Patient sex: M
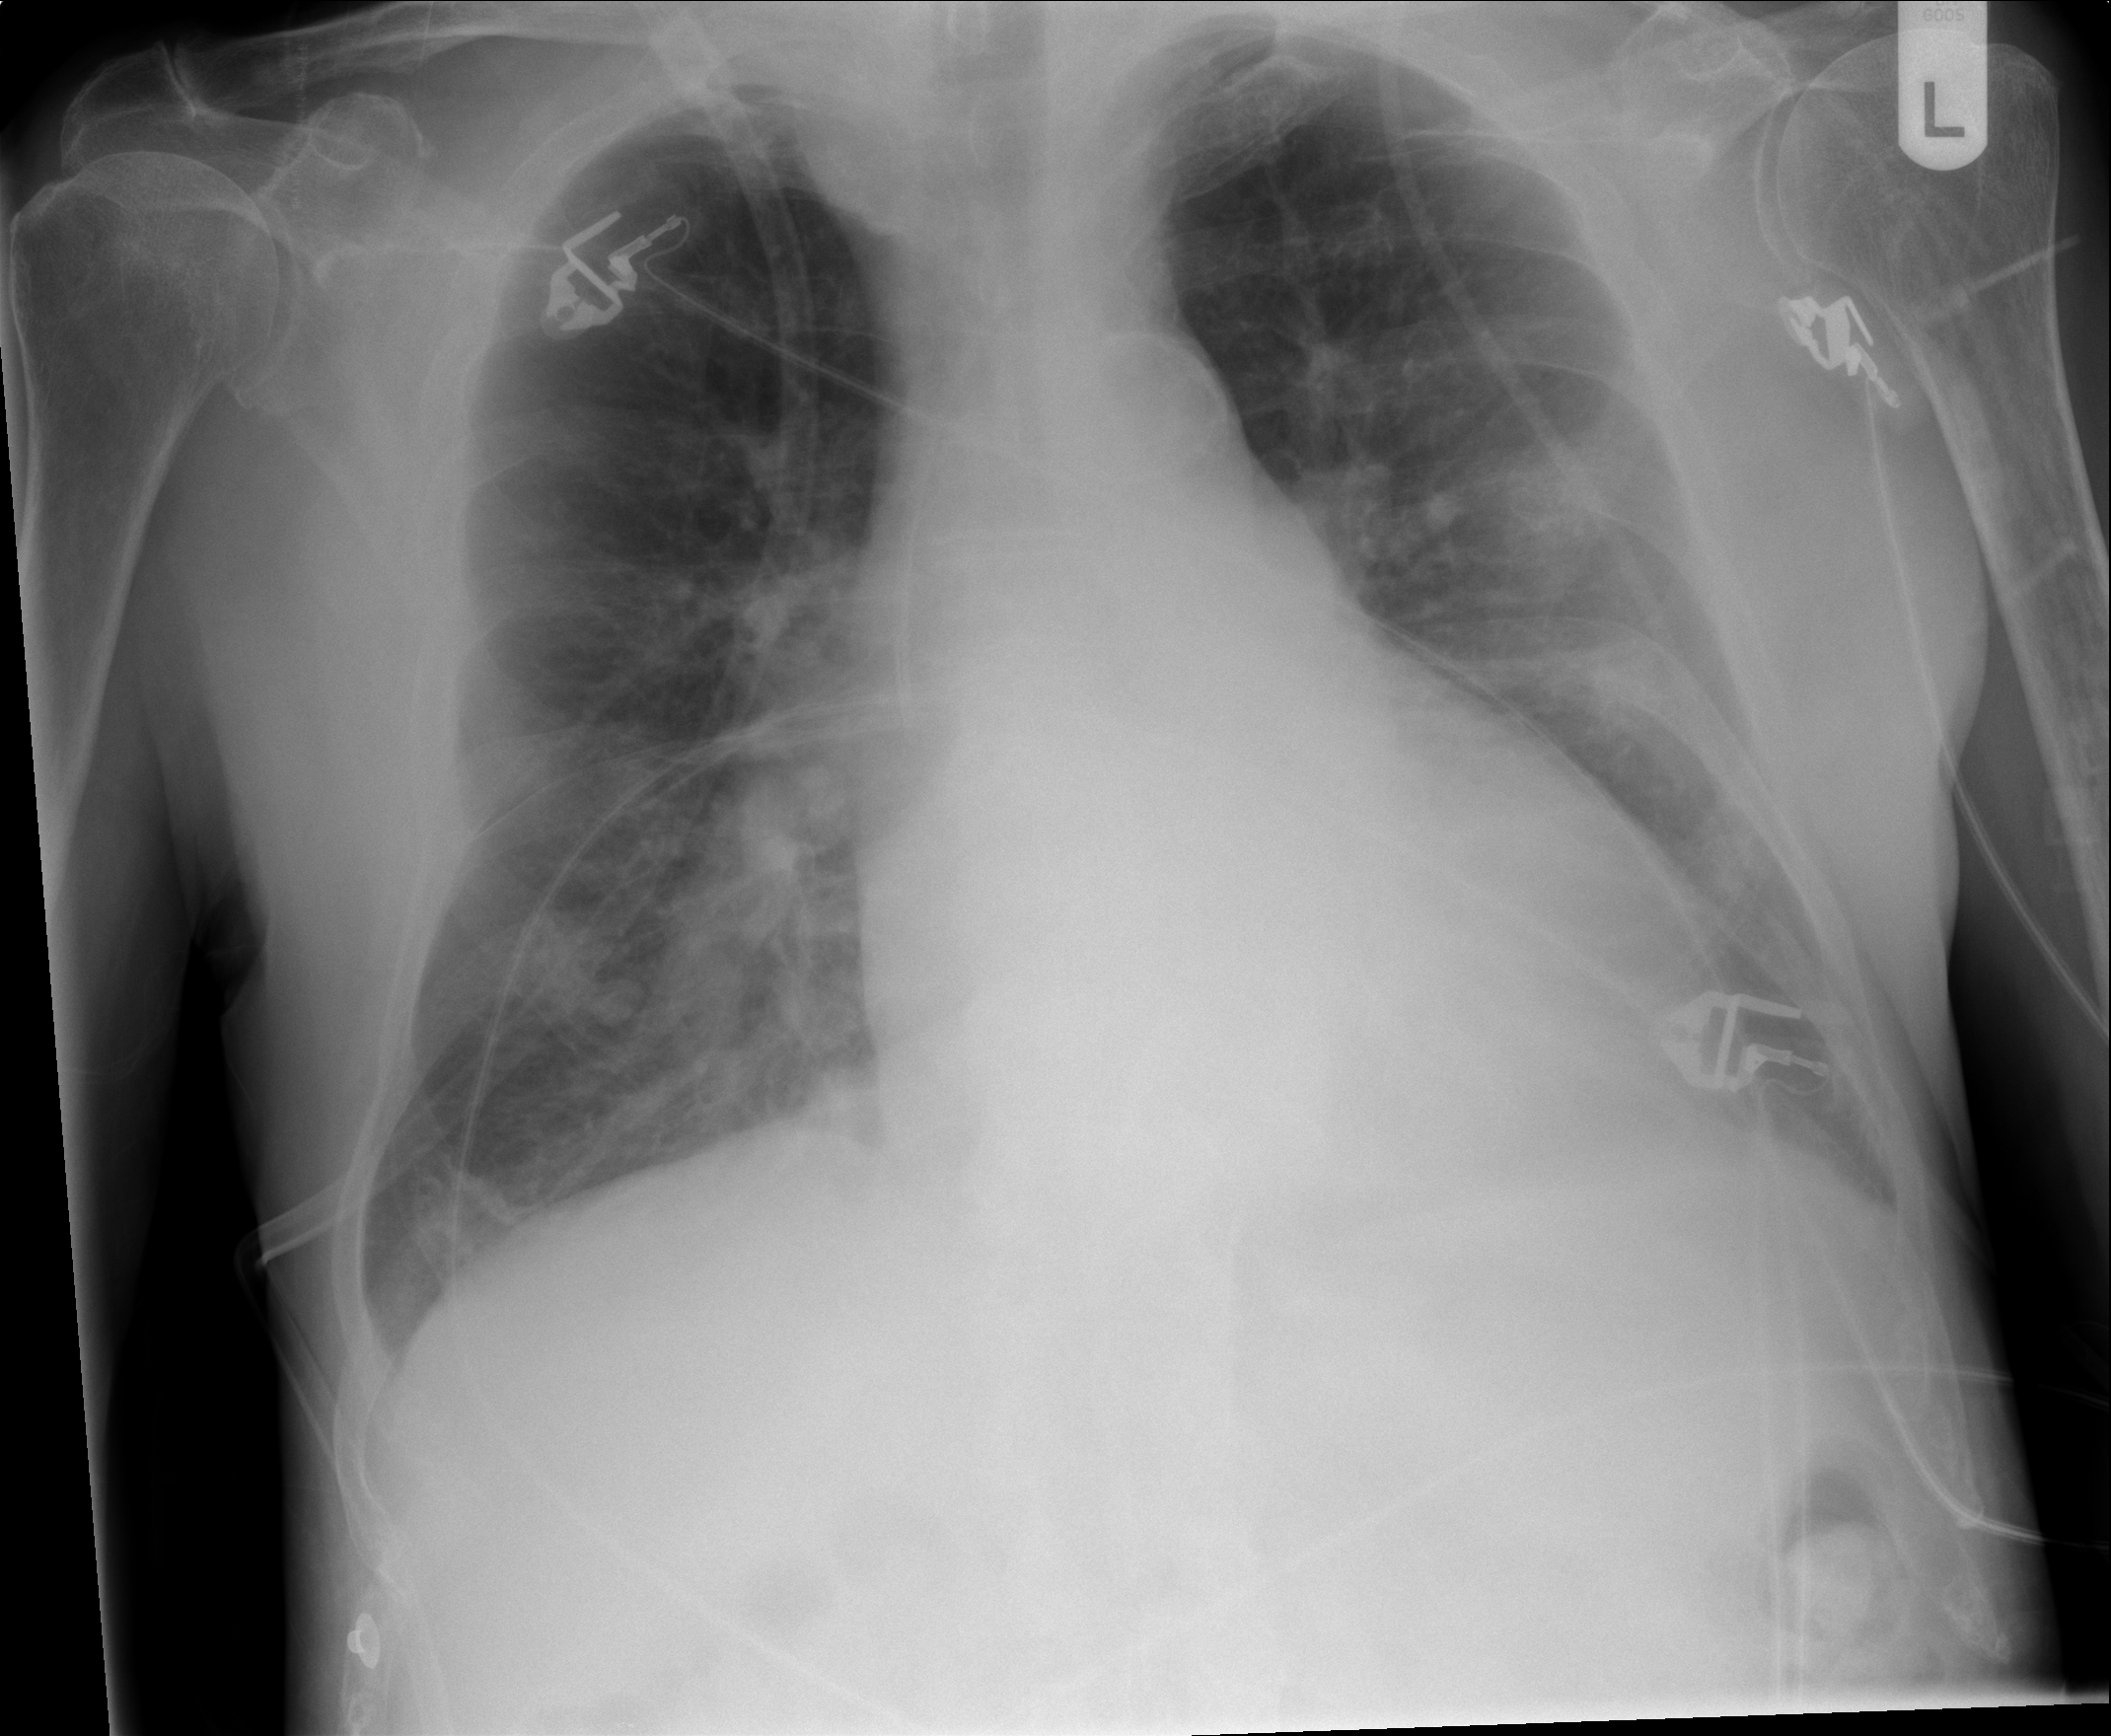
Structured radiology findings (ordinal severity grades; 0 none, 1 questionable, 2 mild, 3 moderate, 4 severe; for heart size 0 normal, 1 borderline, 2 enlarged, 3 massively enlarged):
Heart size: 2
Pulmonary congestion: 2
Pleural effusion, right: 0
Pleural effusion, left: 0
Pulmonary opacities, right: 0
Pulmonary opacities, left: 0
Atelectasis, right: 1
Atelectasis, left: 1